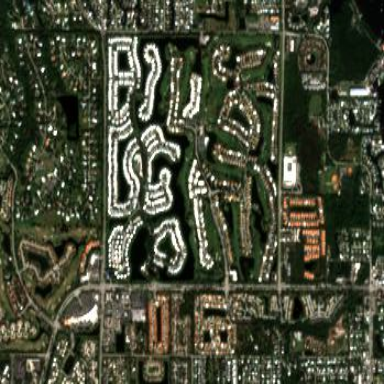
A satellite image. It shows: Golf course surrounded by greenery.